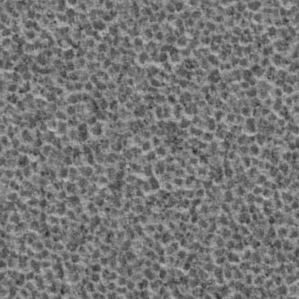
Label: frost